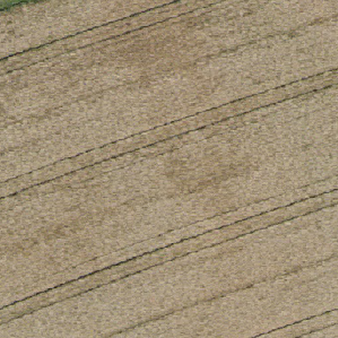
Label: other